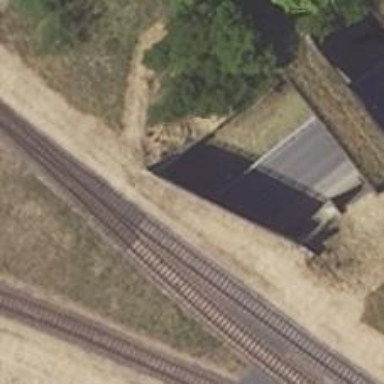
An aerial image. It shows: Abandoned railway tunnel in yard.